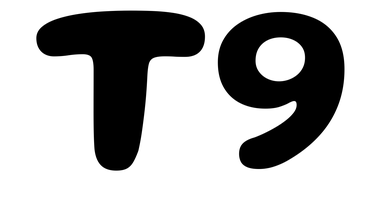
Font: Gluten_SemiBold